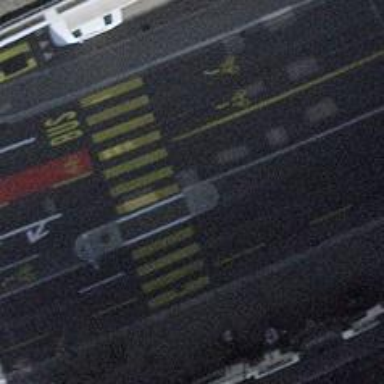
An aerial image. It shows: Primary highway with asphalt surface. It includes separate cycle lane and has trolley wires above.